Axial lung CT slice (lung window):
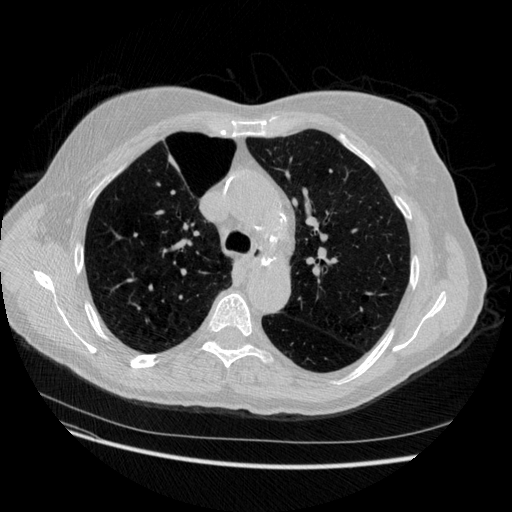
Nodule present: no